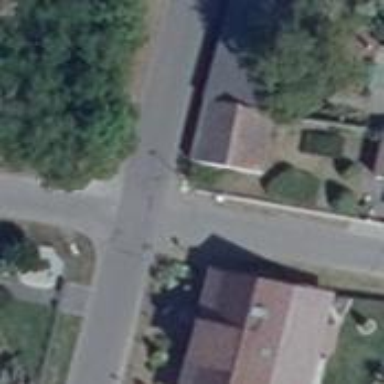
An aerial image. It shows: Smoothly paved residential road.